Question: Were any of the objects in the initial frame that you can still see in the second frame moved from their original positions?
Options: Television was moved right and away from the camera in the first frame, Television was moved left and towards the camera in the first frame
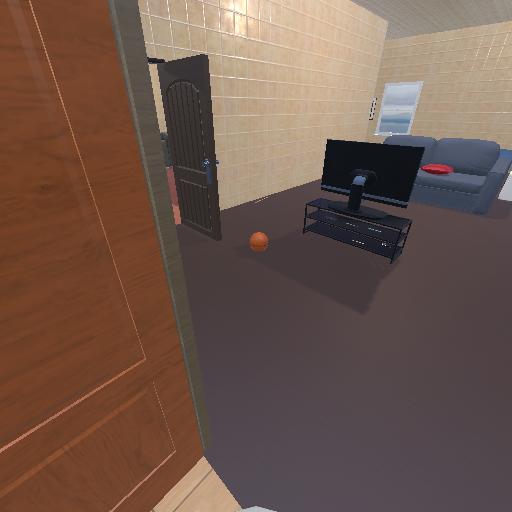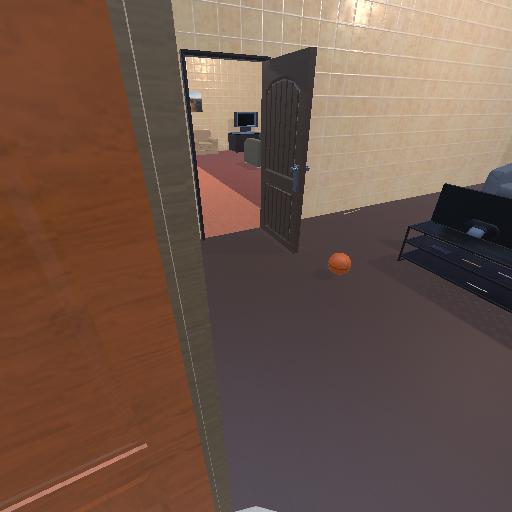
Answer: Television was moved right and away from the camera in the first frame